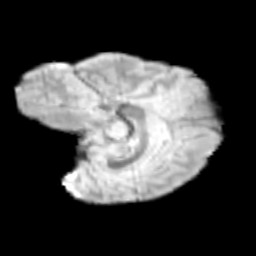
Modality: T2w
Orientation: sagittal
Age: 11
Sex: male
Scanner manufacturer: siemens
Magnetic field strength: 3 T
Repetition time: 3.8 s
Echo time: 0.07 s